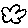
Label: cloud